Field crop: maize
Growth stage: 2
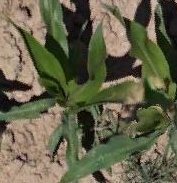
Species: maize